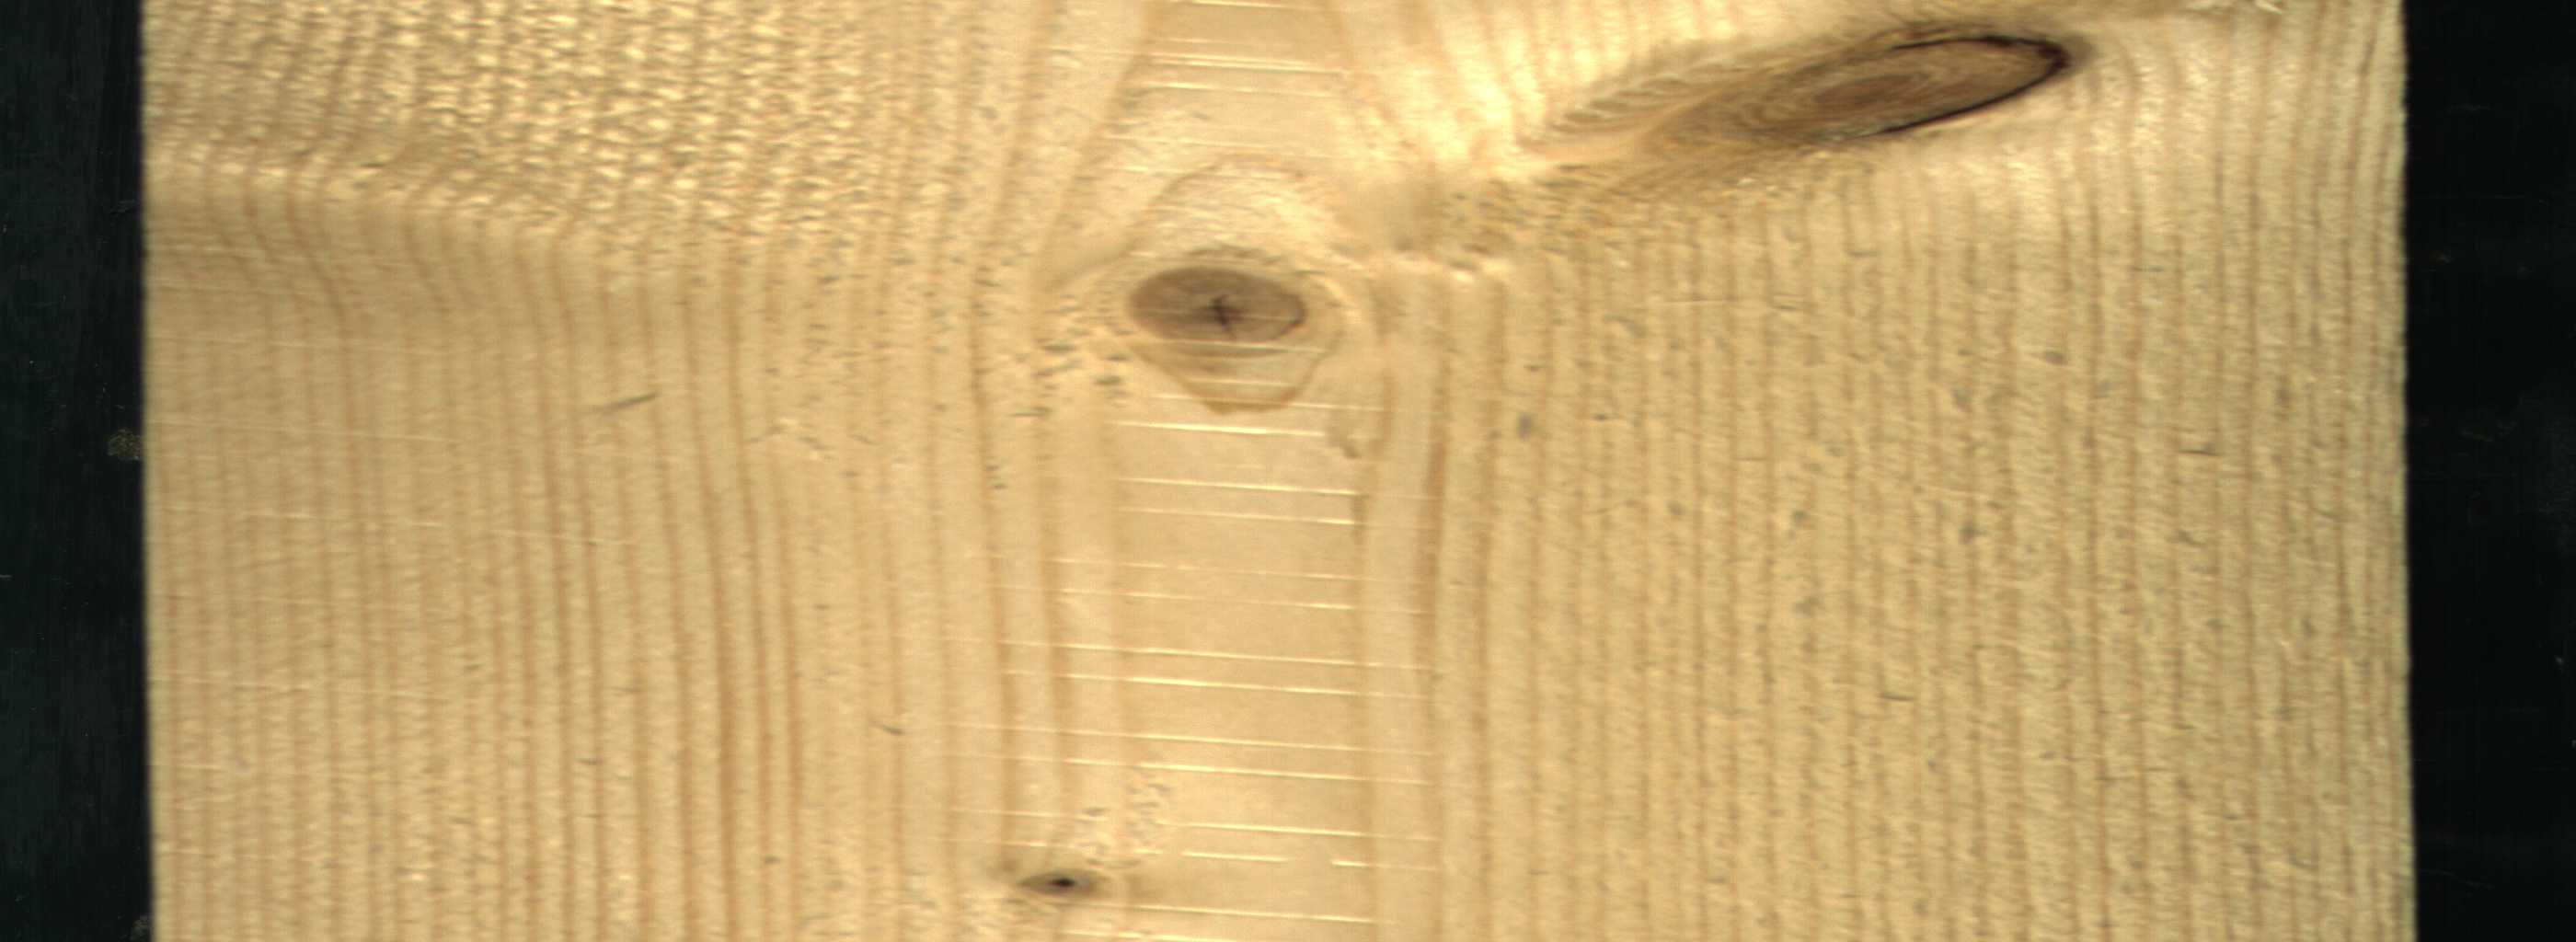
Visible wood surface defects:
Live_Knot
Live_Knot
Live_Knot